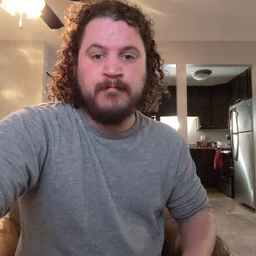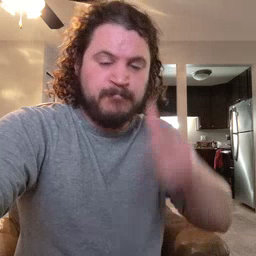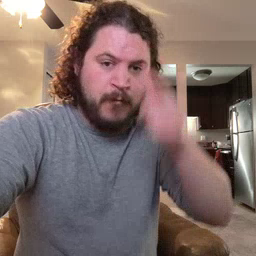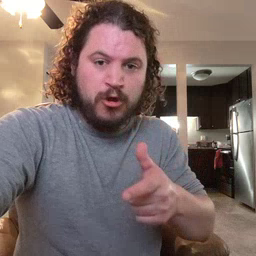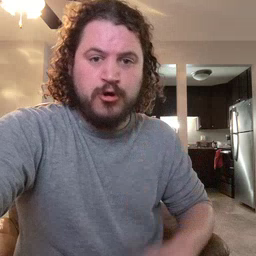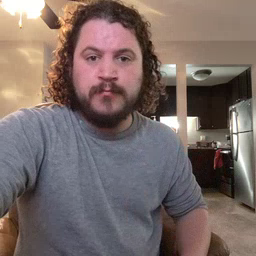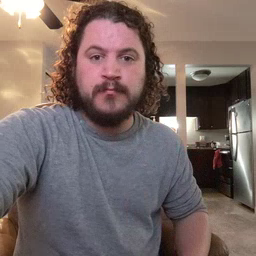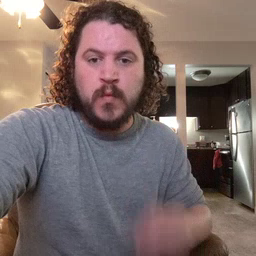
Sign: brother